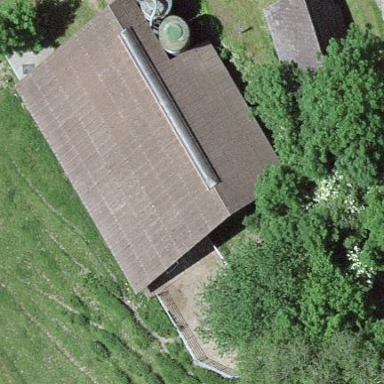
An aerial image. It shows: Farm auxiliary building.